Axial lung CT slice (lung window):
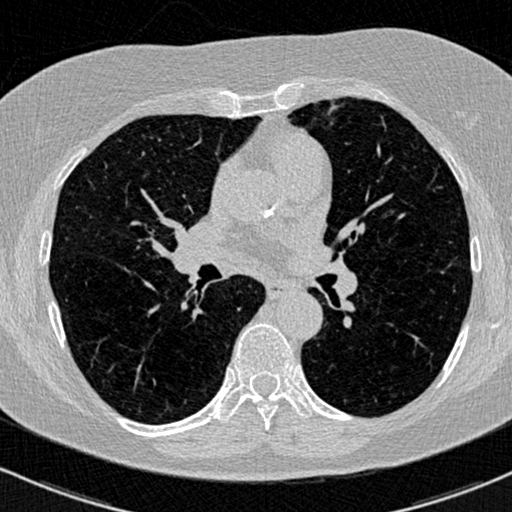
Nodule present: no